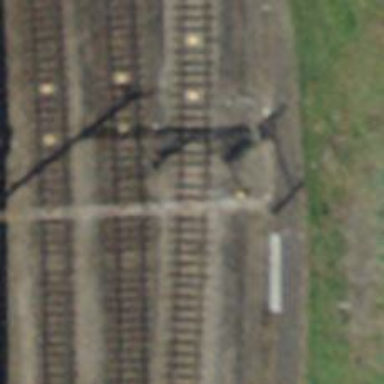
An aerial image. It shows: Railway signal.